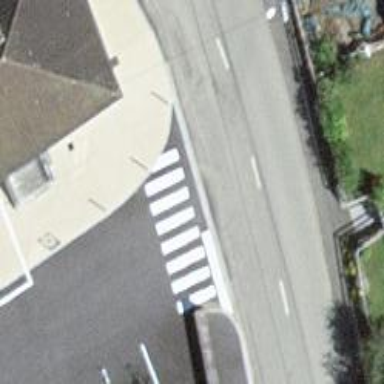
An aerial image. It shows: Parking aisle designated as service road.